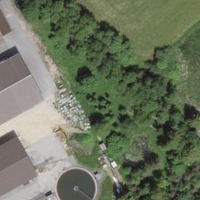
EUNIS habitat code: 52
Species observed at this site:
Filipendula ulmaria